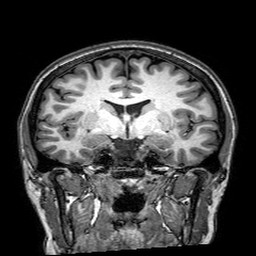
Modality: T1w
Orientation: sagittal
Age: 25
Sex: female
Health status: healthy
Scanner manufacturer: philips
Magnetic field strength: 3 T